Question: I am coding an iPhone App in which am using a UITableView which has several sections ; each section has a header & then its rows like this:

I can do the row styles correctly, by using custom UITableViewCell objects, but how do I do the header? As you can see:
1. the header has the text centered with two lines drawn from it, one on each side
2. The header color is different
3. also the corners of each section are rounded
how do I achieve this, either programmatically or using Storyboard?
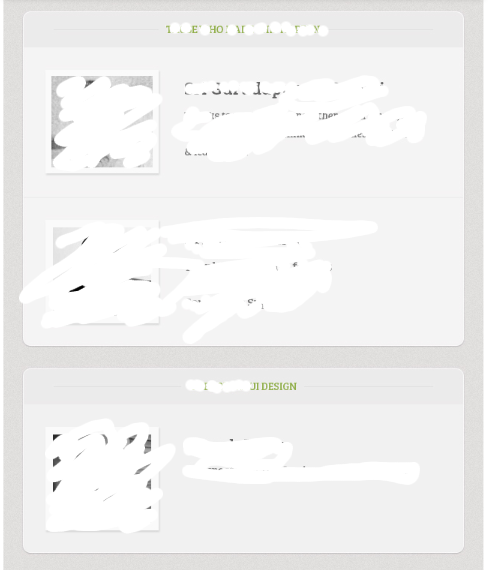
Answer: '- (UIView *)tableView:(UITableView *)tableView viewForHeaderInSection:(NSInteger)section'
This method, implemented as part of your UITableViewDelegate, is intended to allow you to to create custom views for headers in UITableViews. You can return any UIView from that method, whether it's one that you want to create in Interface Builder, or in code.